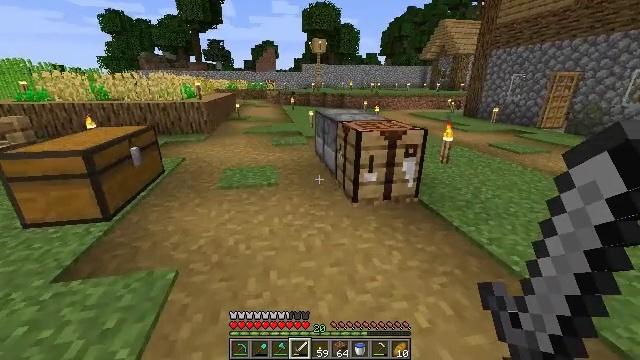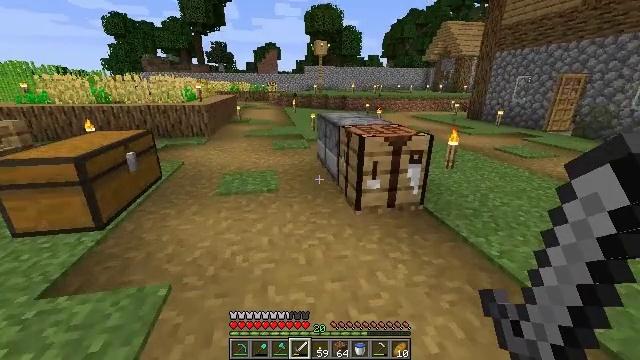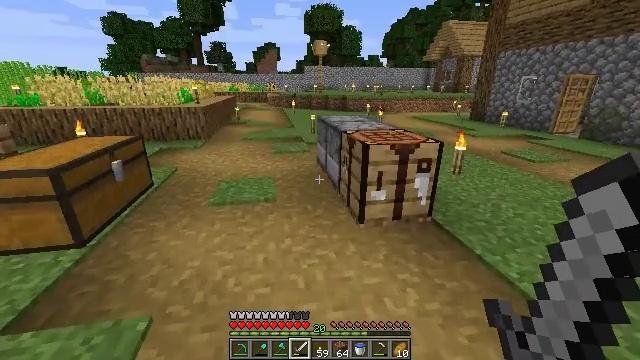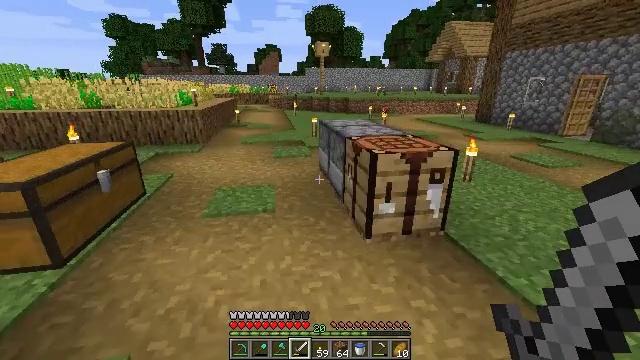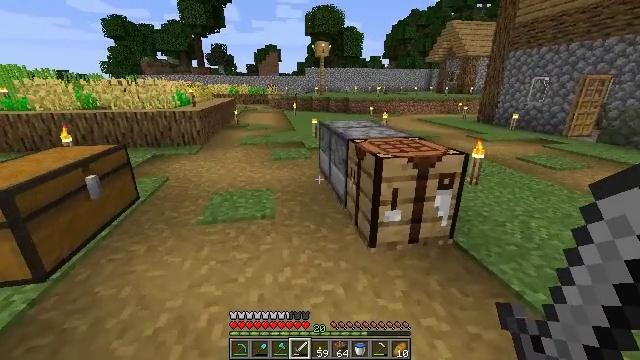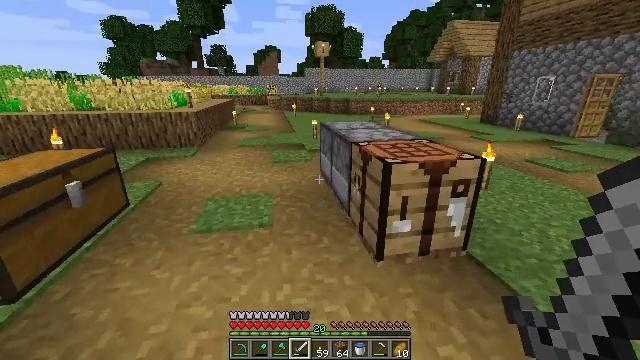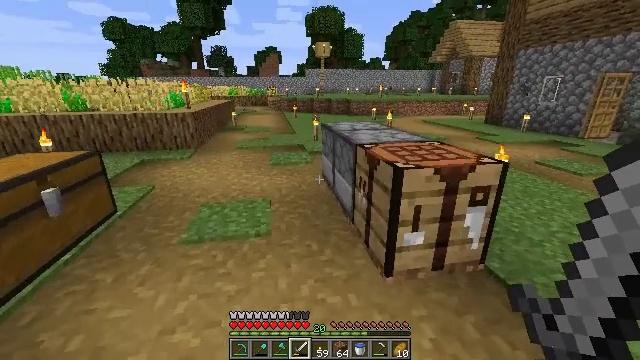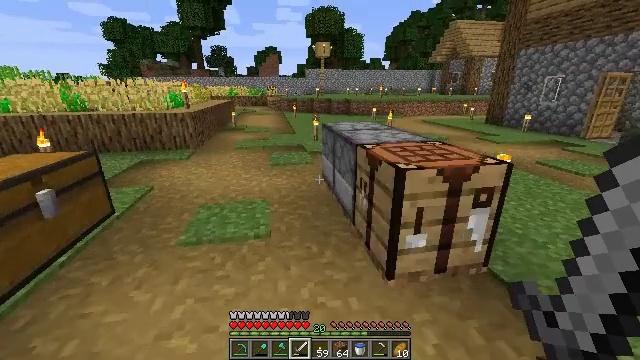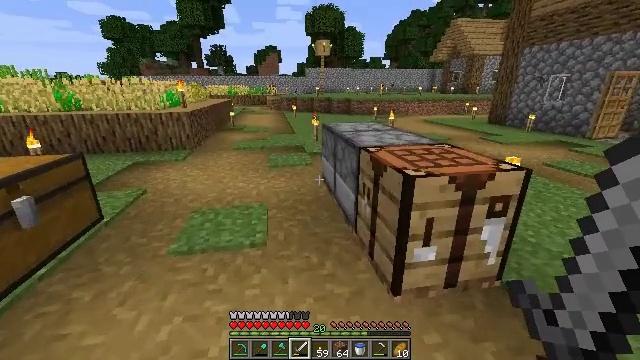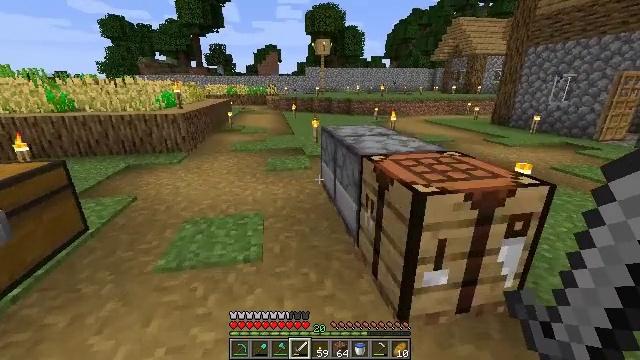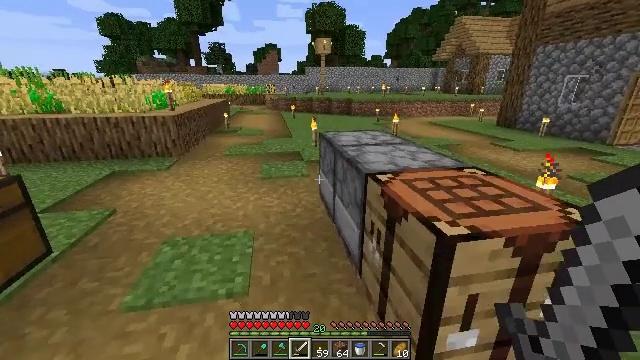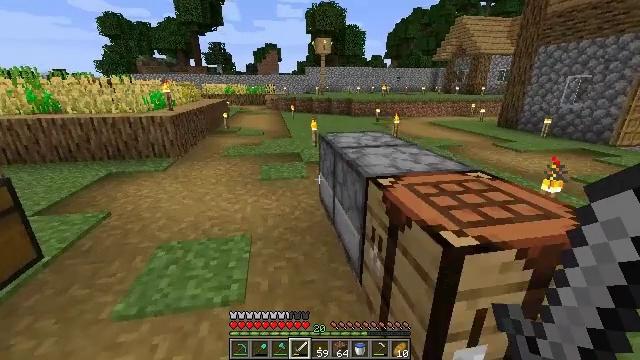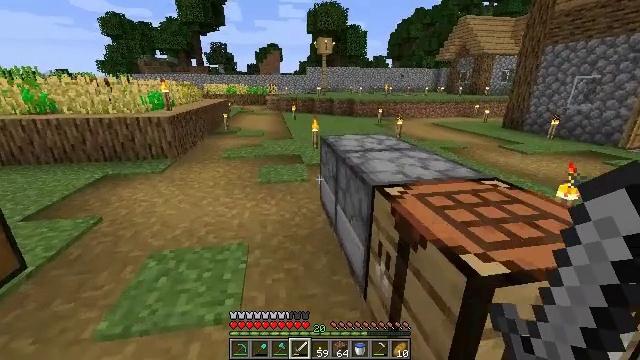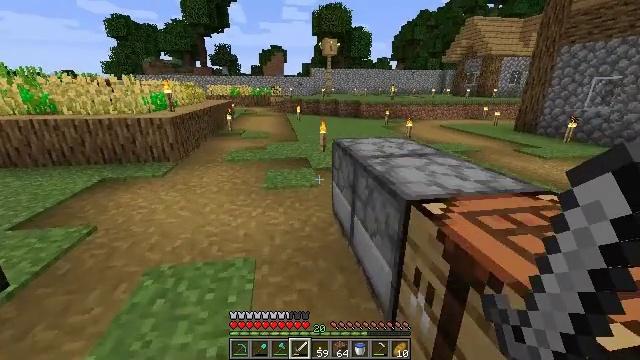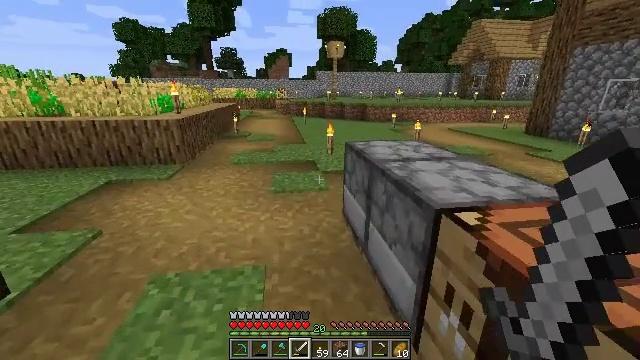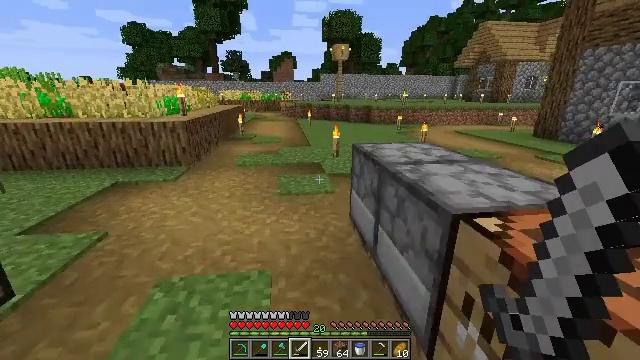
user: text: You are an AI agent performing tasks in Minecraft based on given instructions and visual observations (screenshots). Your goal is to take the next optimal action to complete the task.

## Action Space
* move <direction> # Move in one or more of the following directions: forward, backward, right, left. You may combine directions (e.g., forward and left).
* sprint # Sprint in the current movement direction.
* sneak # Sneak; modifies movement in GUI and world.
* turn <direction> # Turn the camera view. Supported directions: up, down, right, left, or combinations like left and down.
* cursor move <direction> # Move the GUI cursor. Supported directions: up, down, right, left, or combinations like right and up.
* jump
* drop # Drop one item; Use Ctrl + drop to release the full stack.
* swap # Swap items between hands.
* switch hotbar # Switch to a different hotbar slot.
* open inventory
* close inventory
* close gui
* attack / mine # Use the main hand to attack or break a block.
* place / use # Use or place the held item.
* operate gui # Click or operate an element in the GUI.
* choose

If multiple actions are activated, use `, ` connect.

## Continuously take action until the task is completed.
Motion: motion action
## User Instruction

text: Assemble wooden slabs and a bookshelf to create the lectern.
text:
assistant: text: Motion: move forward
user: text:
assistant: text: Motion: move forward
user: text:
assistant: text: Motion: move forward
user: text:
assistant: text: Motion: move forward
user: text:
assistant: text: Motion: move forward
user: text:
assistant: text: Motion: move forward
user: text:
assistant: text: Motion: move forward
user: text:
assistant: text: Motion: move forward
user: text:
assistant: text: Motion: move forward
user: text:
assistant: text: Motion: move forward
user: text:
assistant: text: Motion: move forward
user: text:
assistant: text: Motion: move forward and move left
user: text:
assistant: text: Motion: move forward and move left
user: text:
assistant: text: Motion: move forward and move left
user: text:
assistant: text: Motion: move forward and move left
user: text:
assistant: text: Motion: move forward and move left
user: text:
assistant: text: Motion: move forward
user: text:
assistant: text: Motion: move forward
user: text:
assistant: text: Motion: turn left
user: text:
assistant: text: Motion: turn left
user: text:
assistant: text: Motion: turn left and down
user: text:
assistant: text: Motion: turn left and down
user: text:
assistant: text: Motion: turn left
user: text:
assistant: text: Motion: move forward, turn left
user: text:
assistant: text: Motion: move forward, turn left
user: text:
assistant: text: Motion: move forward, use / place
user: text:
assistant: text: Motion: use / place
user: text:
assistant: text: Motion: turn left and down, use / place
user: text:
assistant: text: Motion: turn left and down
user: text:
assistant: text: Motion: turn left and down